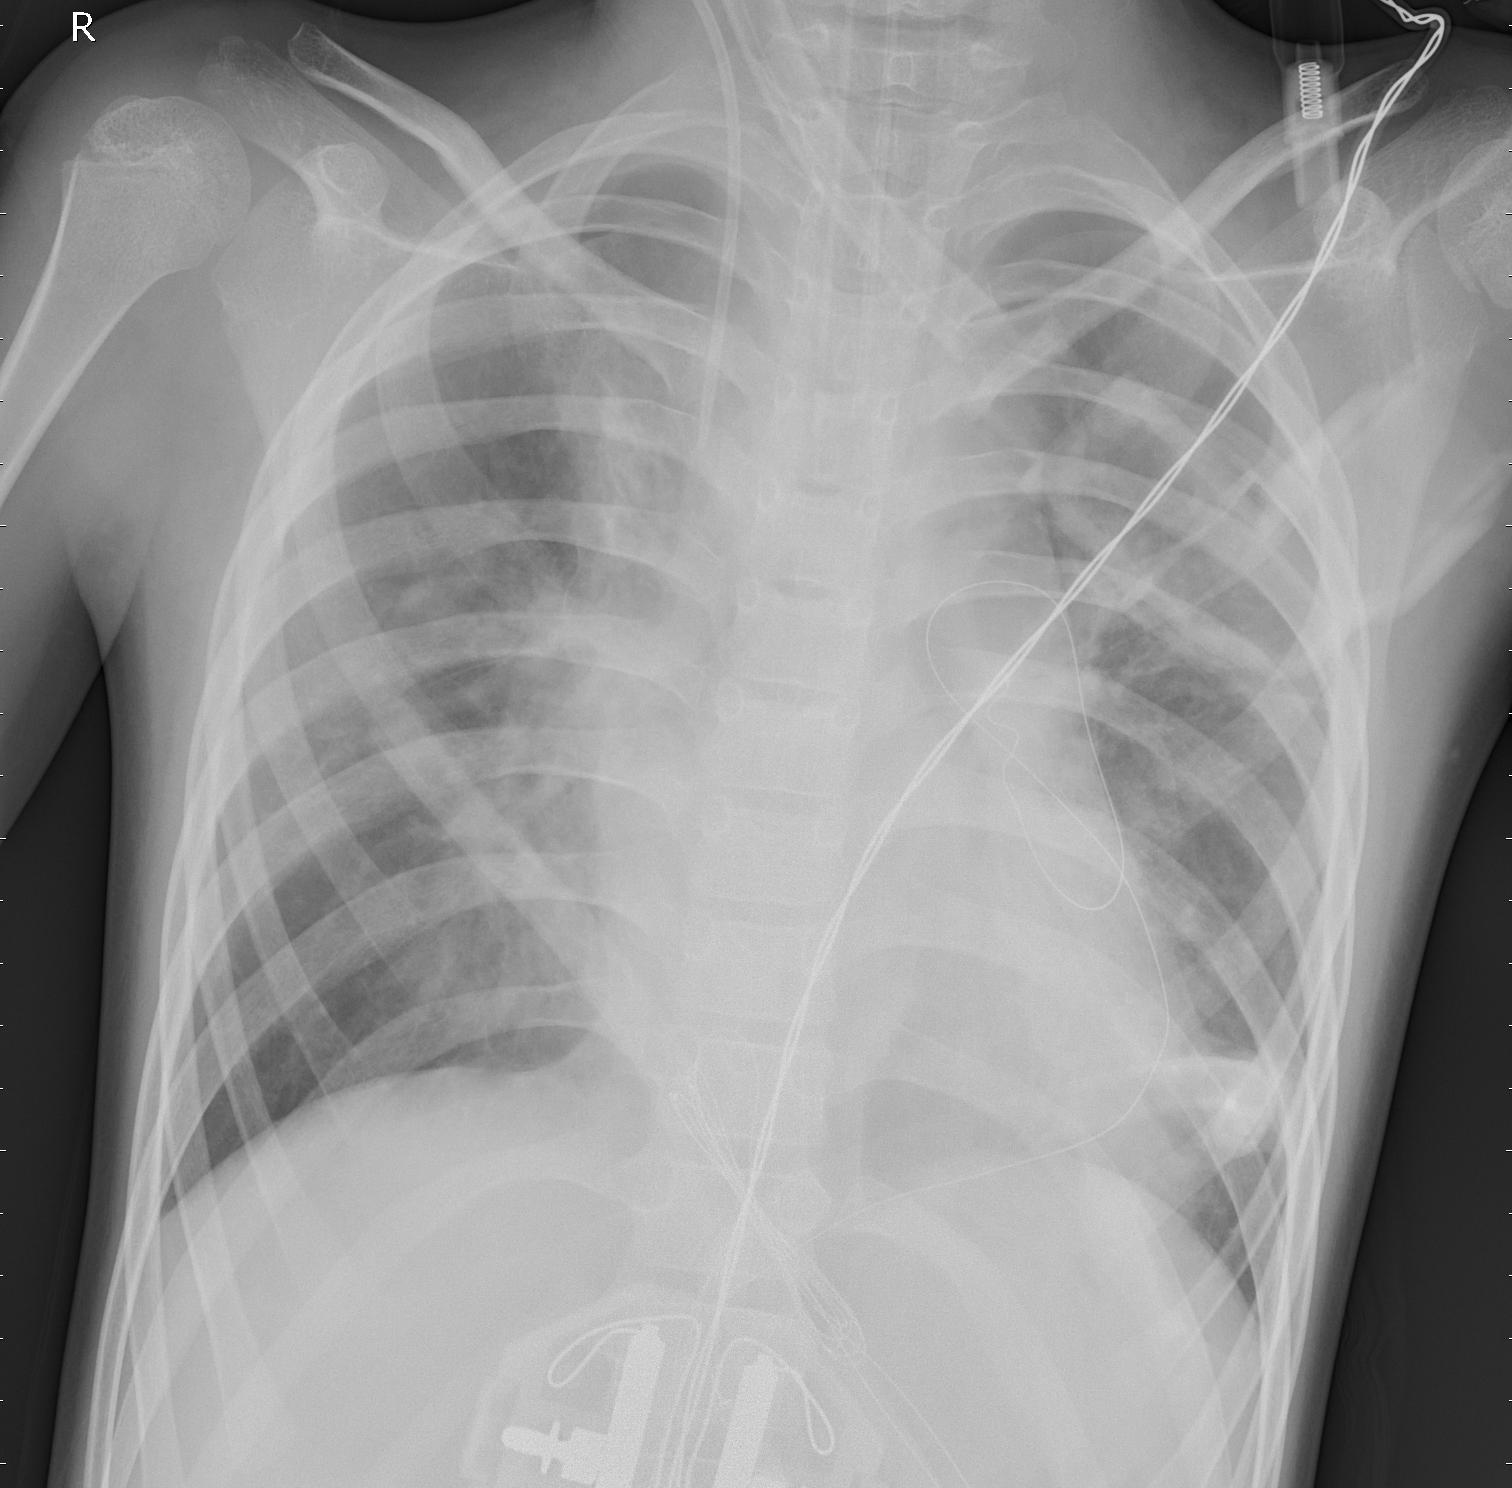
Diagnosis: PNEUMONIA